Question: I was searching for solution but to my suprise nobody asked this question yet:
How to change title of Google Sign In button?

I was trying to:
1. override title by setTitle: but didn't help.
2. find "Sign in" string in Google Plus framework directory but well... my Finder didn't find such string. 3.Use following code which works for changing Facebook Login button: for (id obj in self.signInButtonGPP.subviews)
{
if ([obj isKindOfClass:[UILabel class]])
{ UILabel * label = view;
label.text = @"Google";
}}
Thank you
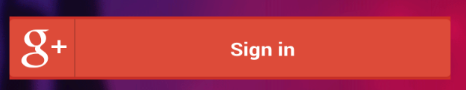
Answer: The resources for the button are contained in the file. The value for the label is coming from the file in the bundle.
You can directly edit the value of the key to have a custom title.

And while doing that be sure to comply with the <URL>.